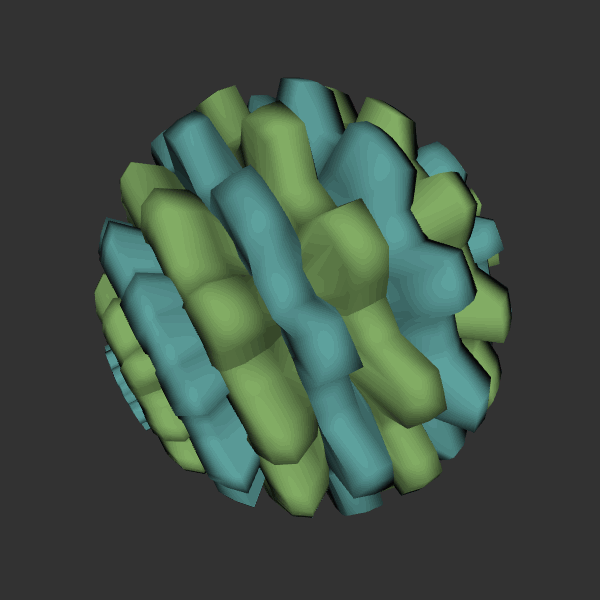
Background: dark